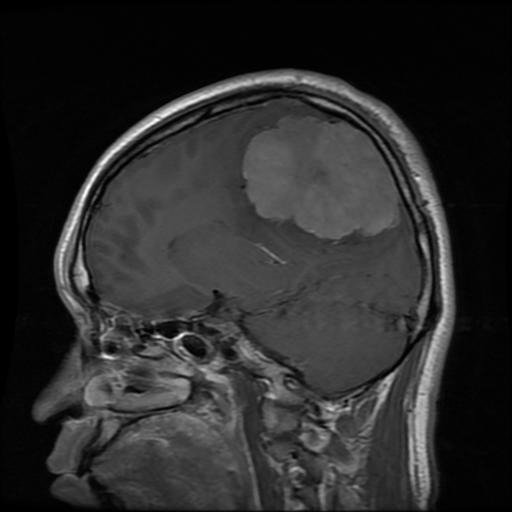
Label: meningioma